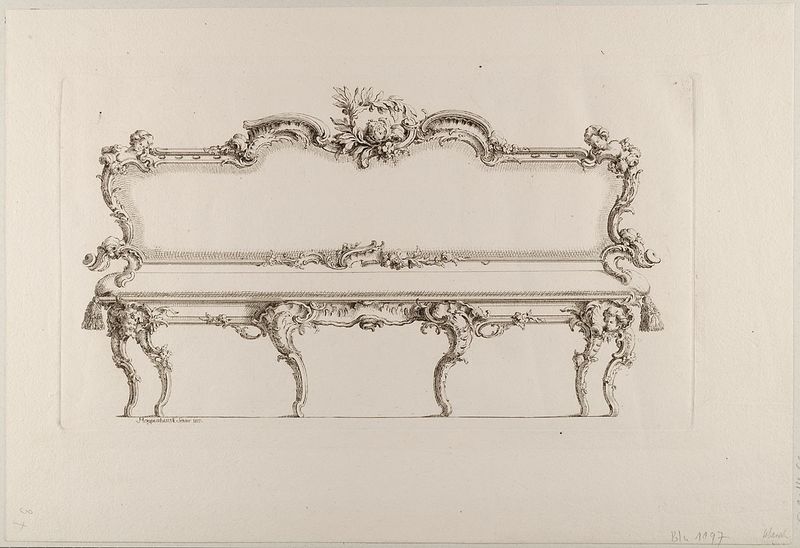
Titel: Sofa, Blatt aus einer Folge
Künstler: Johann Michael Hoppenhaupt
Standort: Hamburg
Institution: Museum für Kunst und Gewerbe Hamburg
Schlagwörter: blätter, geschwungen, ornament, geschichte, lang, blatt, rokoko, putte, papier, sofa, grafik, graphik, bank, querformat, ornamente, couch, zierlich, fotografie, photographie, druckgraphik, schwarzweiss, druckgrafik, radierung, kunstgewerbe, bacchus, troddel, weintraube, kunsthandwerk, rocaille, hausrat, kanapee, style, reproduktionen, industriedesign, druckerzeugnisse, muschelwerk, pflanzenornamente, möbel, ornamentstich, vorlageblätter